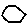
Label: hexagon